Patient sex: F
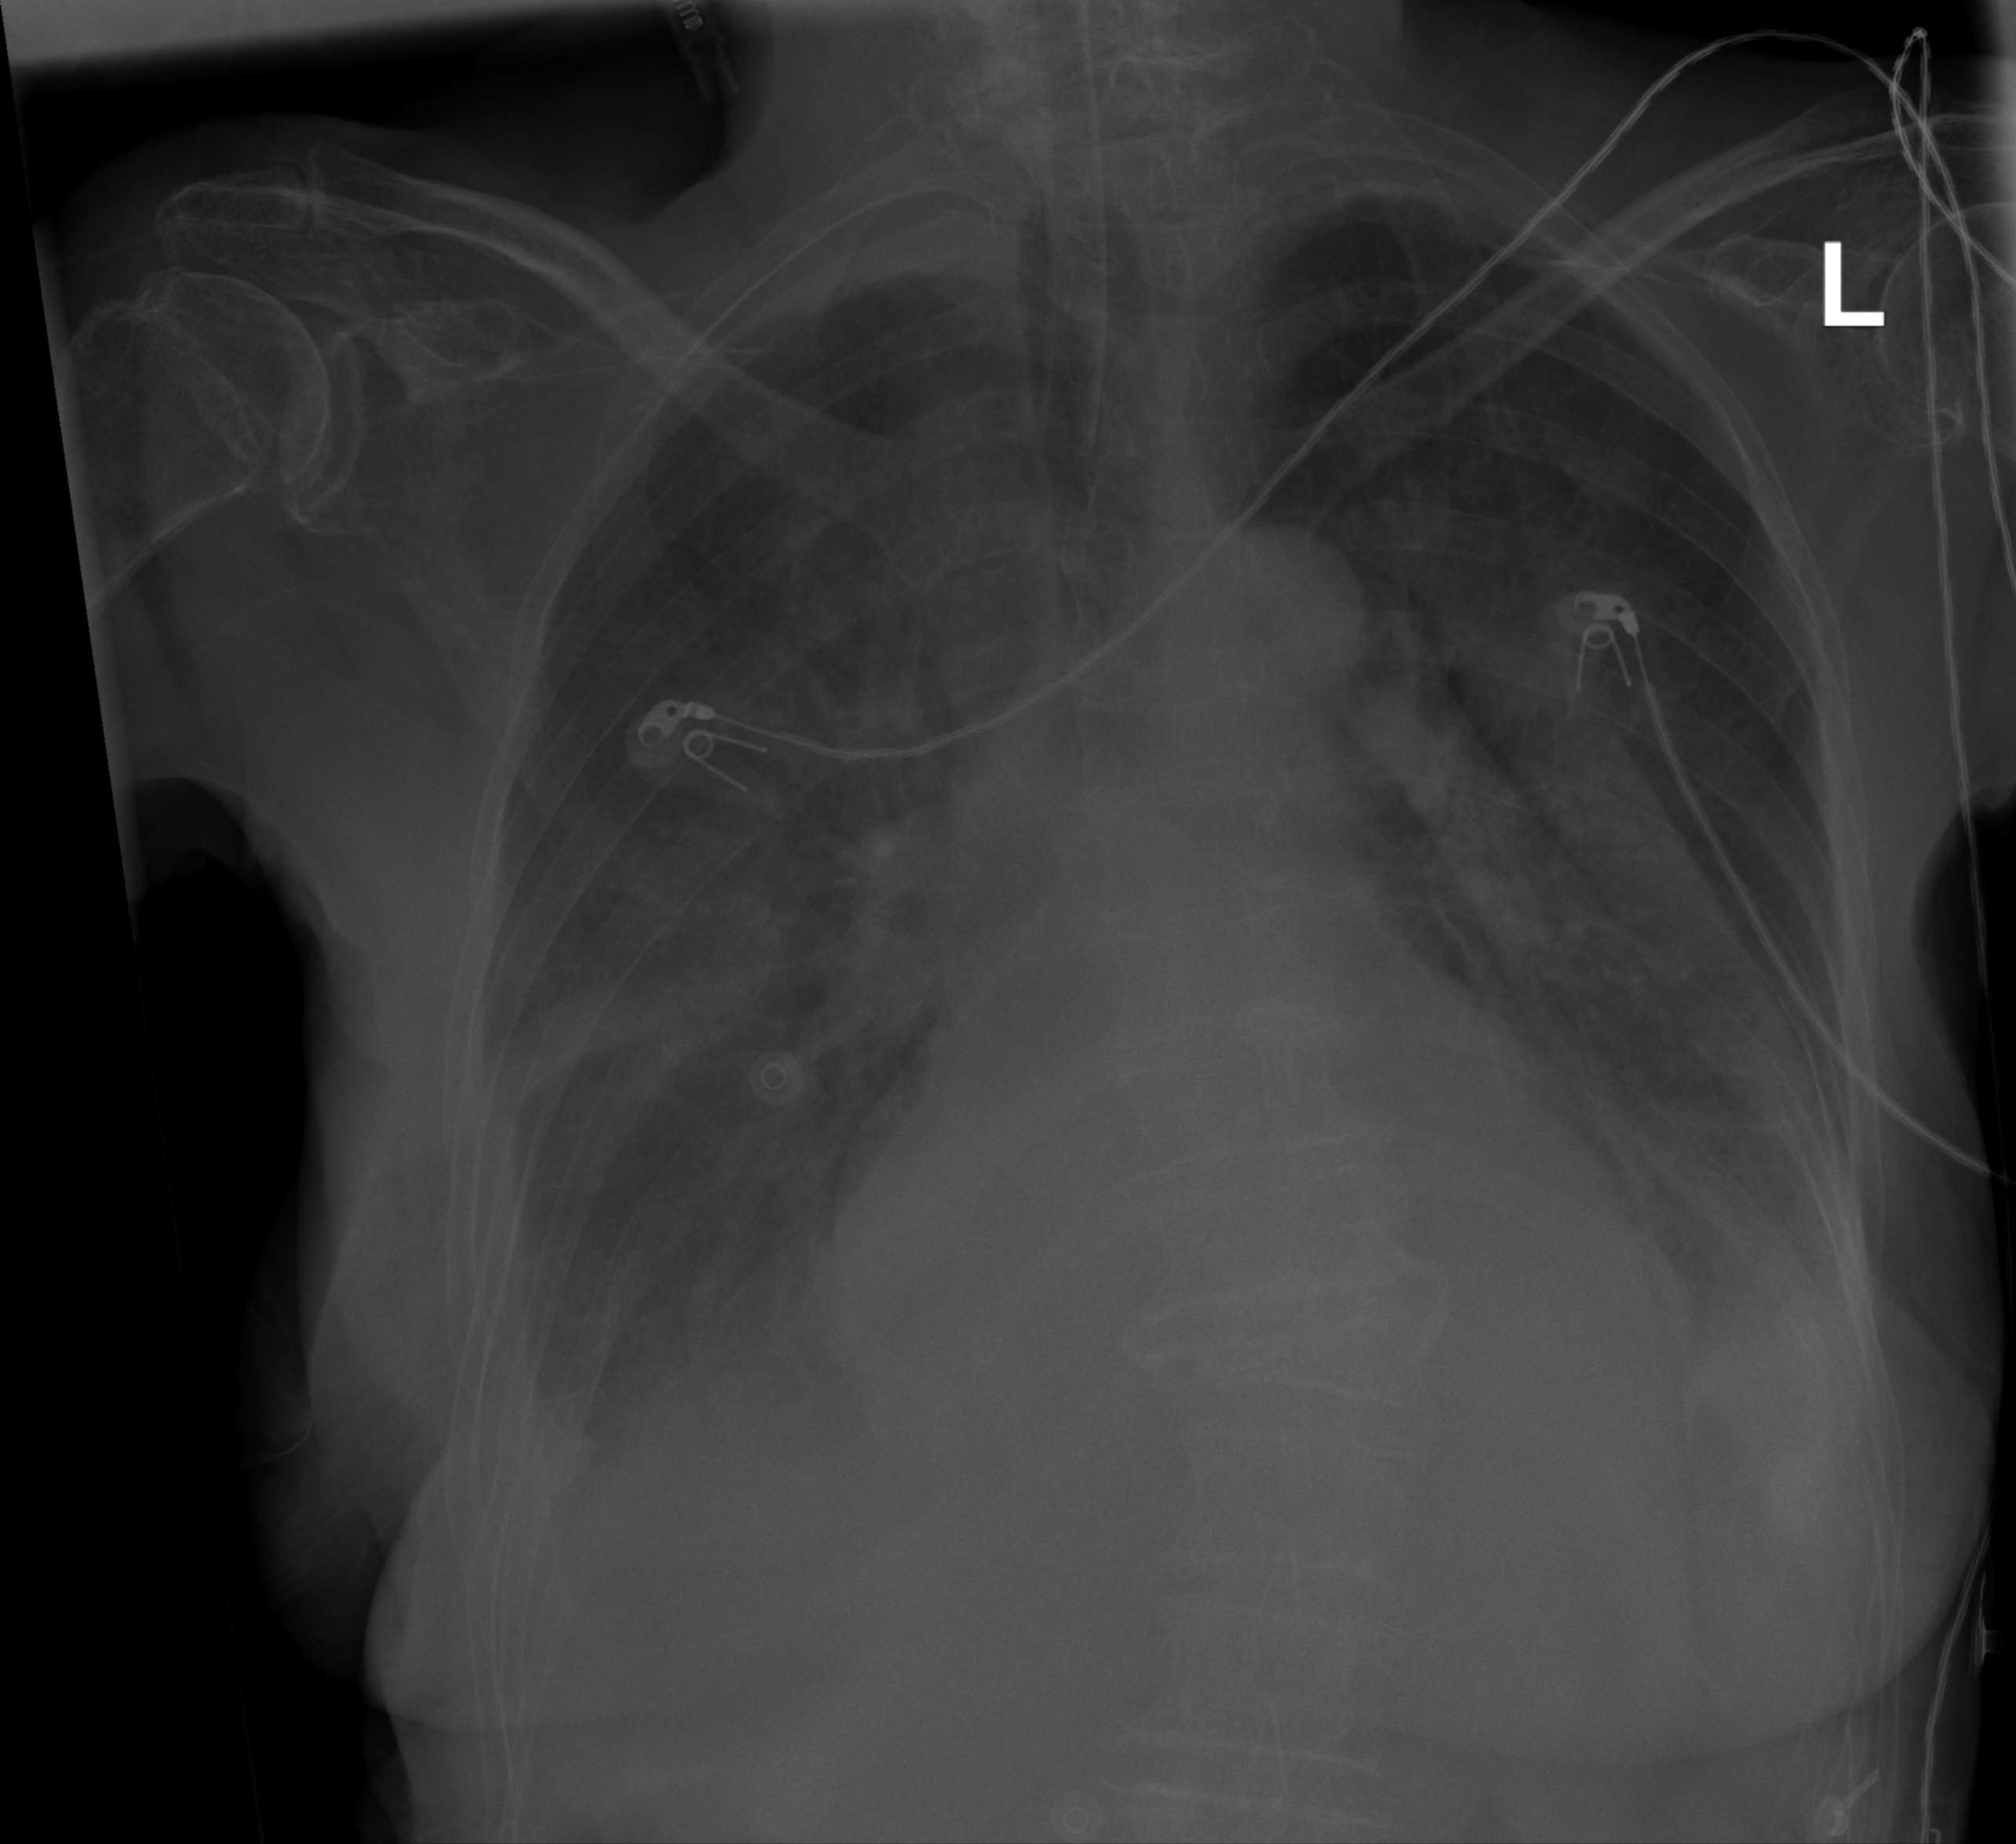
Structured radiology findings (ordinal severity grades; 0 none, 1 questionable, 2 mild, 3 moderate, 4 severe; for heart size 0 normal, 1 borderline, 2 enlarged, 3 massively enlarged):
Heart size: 2
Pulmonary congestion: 0
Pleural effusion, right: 2
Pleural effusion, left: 2
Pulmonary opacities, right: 0
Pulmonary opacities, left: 0
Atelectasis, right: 2
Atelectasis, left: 2